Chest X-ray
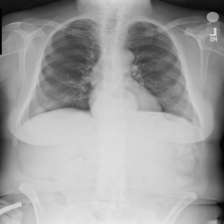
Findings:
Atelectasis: negative
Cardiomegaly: negative
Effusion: negative
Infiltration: negative
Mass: negative
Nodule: negative
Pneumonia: negative
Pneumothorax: negative
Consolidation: negative
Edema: negative
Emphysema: negative
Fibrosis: negative
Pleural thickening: negative
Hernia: positive